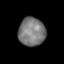
Tissue: lung
Cell type: Epithelial cells
Senescence score: 0.177
Nuclear area (px): 753
Mean DAPI intensity: 120.834